Question: I am working on a simple Windows 8 app at the moment as a barebone proof of concept for something more complicated.
At the moment, I have one text box and two buttons. One button allows you to select a folder (which populates the folder path in my text box).
The other button should return the absolute paths of the first 5 images in the currently selected folder, but I am having some problems using the 'FileOpenPicker' in Win8 apps.
What I wish to do, is, when this button is clicked, rather than returning the first 5 paths of the images, I want to display them in a grid format like so, except rather than extending to the right, to extend downwards more like a traditional website.

What I have so far :
XAML :
'''
<StackPanel Grid.Row="2" Margin="120,0,0,0">
<StackPanel Orientation="Horizontal" Margin="0,20,0,20">
<TextBox x:Name="pictureInput" HorizontalAlignment="Left" Grid.Row="2" TextWrapping="Wrap" Text="Select Image..." VerticalAlignment="Top" Width="300" Height="41" FontSize="24"/>
<Button Content="Browse" HorizontalAlignment="Left" Grid.Row="1" VerticalAlignment="Top" Height="41" Width="147" Click="Browse_Folder_Click"/>
<TextBlock x:Name="ImgThumbHere" Grid.Column="2" Width="540"/>
<Button Content="Find Images" HorizontalAlignment="Left" VerticalAlignment="Top" Height="90" Width="250" Click="Find_Images"/>
</StackPanel>
</StackPanel>
'''
Xaml.CS :
'''
//method to select folder :
private async void Browse_Folder_Click(object sender, RoutedEventArgs e)
{
string folderPath = "";
FolderPicker folderPicker = new Windows.Storage.Pickers.FolderPicker();
// Create the picker object and set options
folderPicker.SuggestedStartLocation = Windows.Storage.Pickers.PickerLocationId.PicturesLibrary;
// Users expect to have a filtered view of their folders depending on the scenario.
// For example, when choosing a documents folder, restrict the filetypes to documents for your application.
folderPicker.FileTypeFilter.Add("*");
StorageFolder folder = await folderPicker.PickSingleFolderAsync();
if (folder != null)
{
if (folder.Path != "" && folder.Path != null)
{
folderPath = folder.Path;
}
else
{
folderPath = folder.Name;
}
}
else
{
throw new Exception("Folder path null.");
}
folderInput.Text = folderPath;
}
//attempt at method to select first 5 images of selected folder :
private async void Find_Images(object sender, RoutedEventArgs e)
{
string[] picturePath;
FileOpenPicker picPicker = new Windows.Storage.Pickers.FileOpenPicker();
picPicker.ViewMode = PickerViewMode.Thumbnail;
// Create the picker object and set options
picPicker.SuggestedStartLocation = Windows.Storage.Pickers.PickerLocationId.PicturesLibrary;
// Users expect to have a filtered view of their folders depending on the scenario.
// For example, when choosing a documents folder, restrict the filetypes to documents for your application.
picPicker.FileTypeFilter.Add(".png");
picPicker.FileTypeFilter.Add(".jpg");
picPicker.FileTypeFilter.Add(".jpeg");
picPicker.FileTypeFilter.Add(".gif");
picPicker.FileTypeFilter.Add(".bmp");
for (int i = 0; i < 5; i++)
{
StorageFile file = picPicker.//What can be called here to return paths ?
if (file != null)
{
picturePath[i] = file.path;
}
else
{
throw new Exception("File path null.");
}
}
}
'''
Can anyone please help me work this out ?
Thanks a lot.
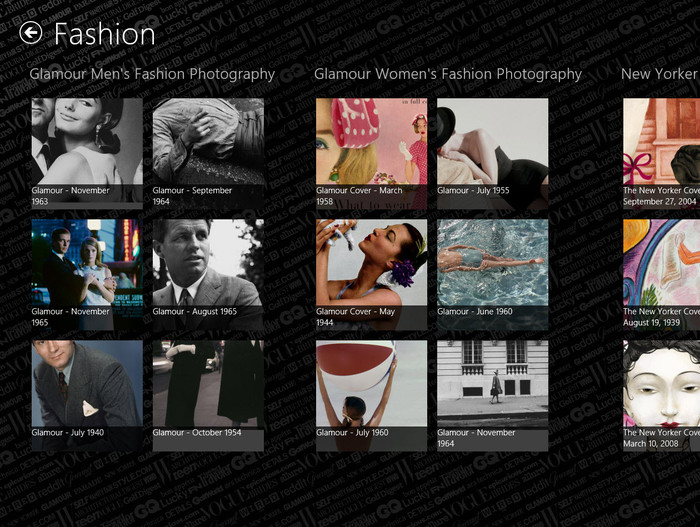
Answer: Take a look at <URL>
The thing is, by design, you're limited to:
- - -